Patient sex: M
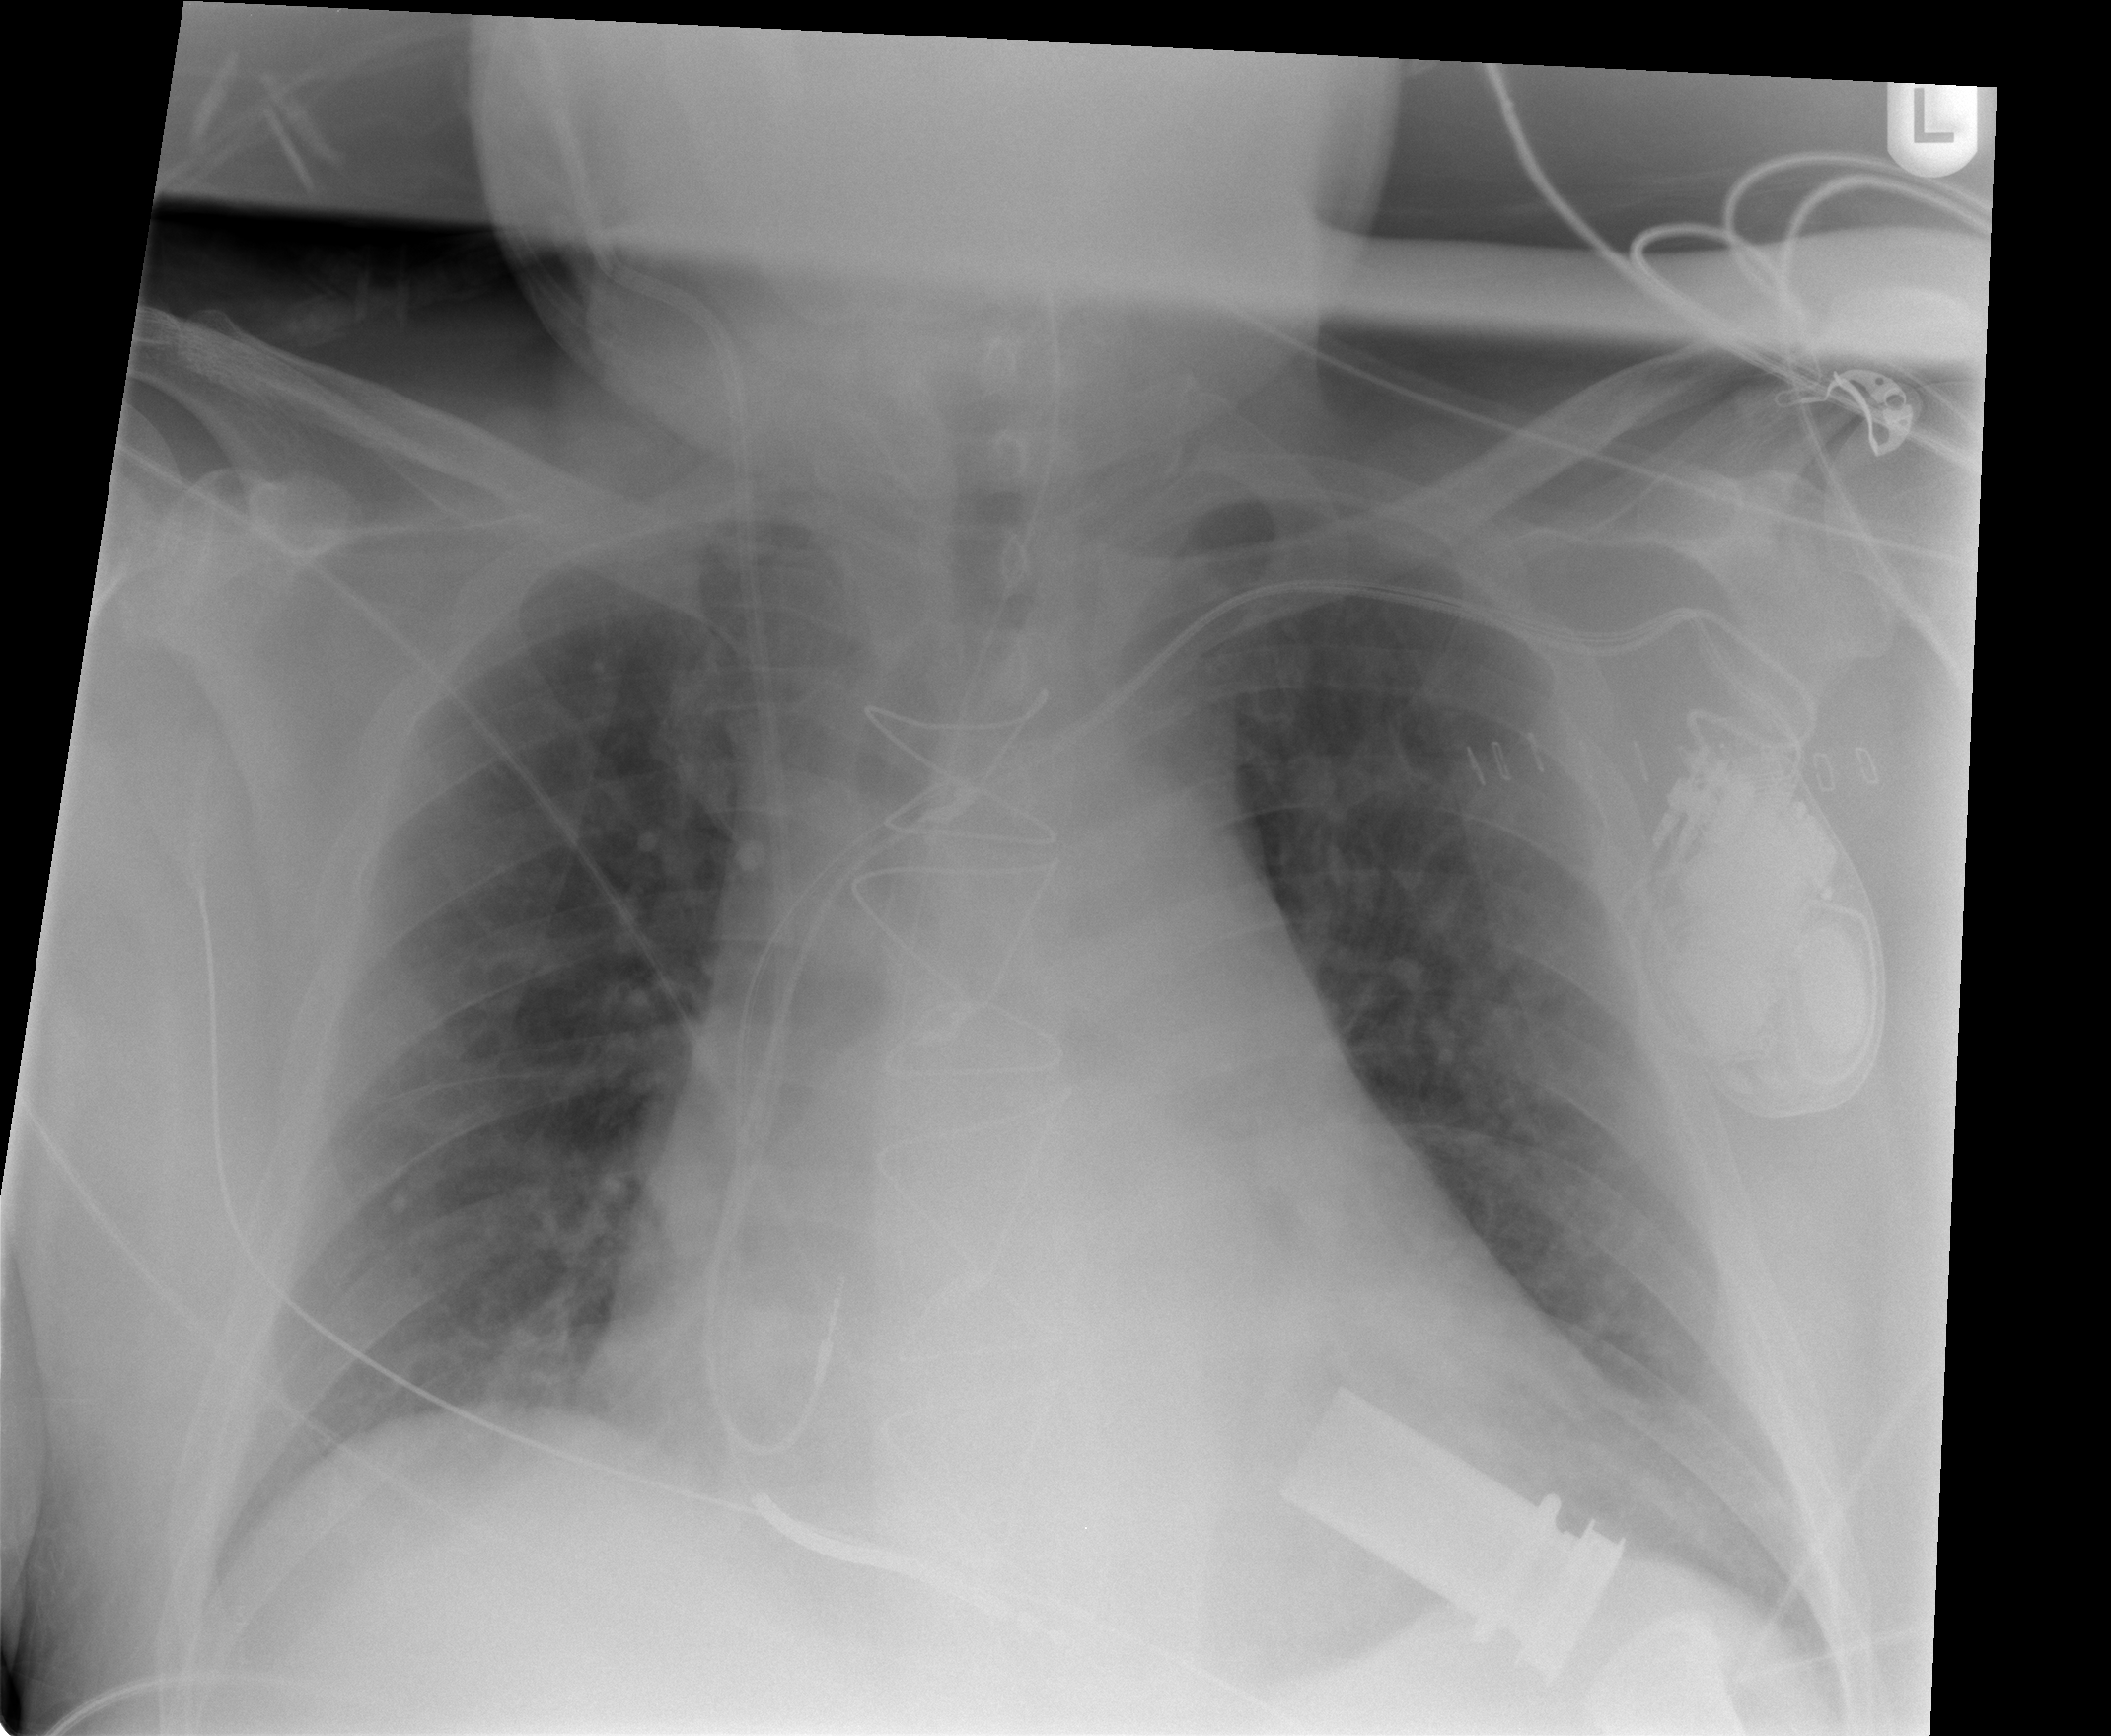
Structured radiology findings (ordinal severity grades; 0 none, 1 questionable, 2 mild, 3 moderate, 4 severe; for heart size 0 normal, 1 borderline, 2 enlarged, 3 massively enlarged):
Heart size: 2
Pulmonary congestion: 0
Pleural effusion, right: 0
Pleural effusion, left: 0
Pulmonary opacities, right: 0
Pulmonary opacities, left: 0
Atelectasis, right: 1
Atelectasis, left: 1